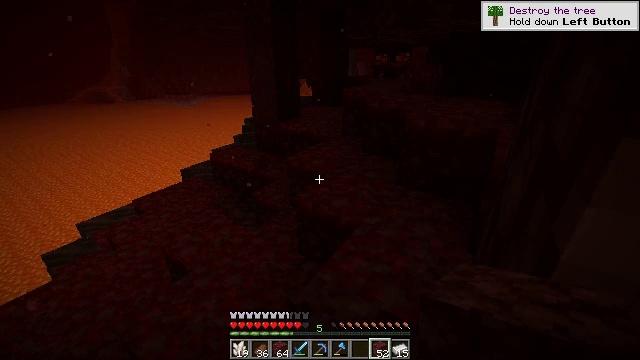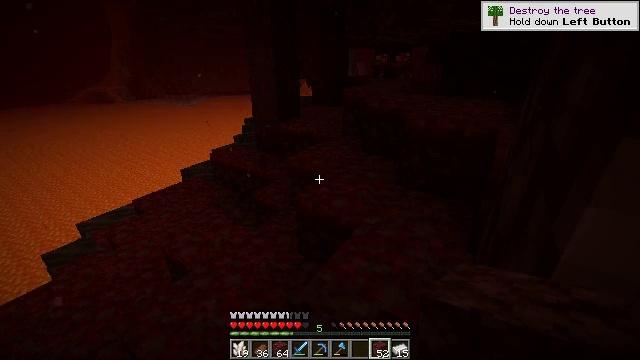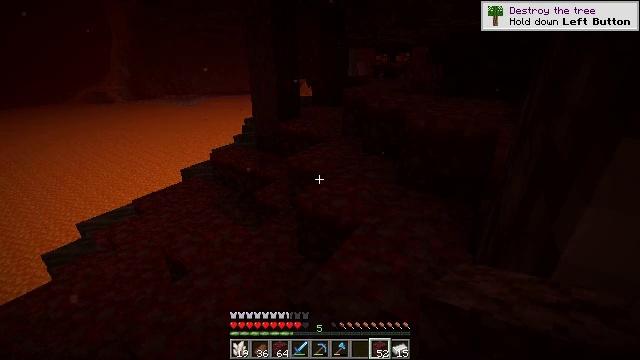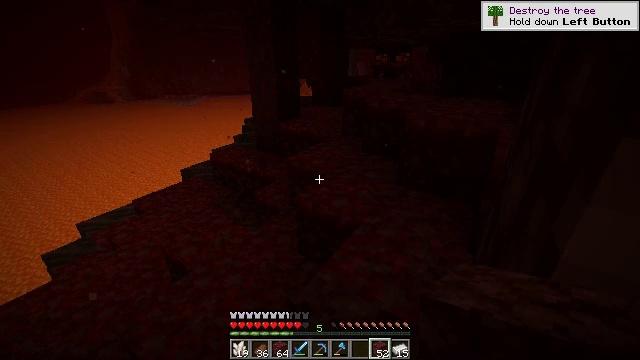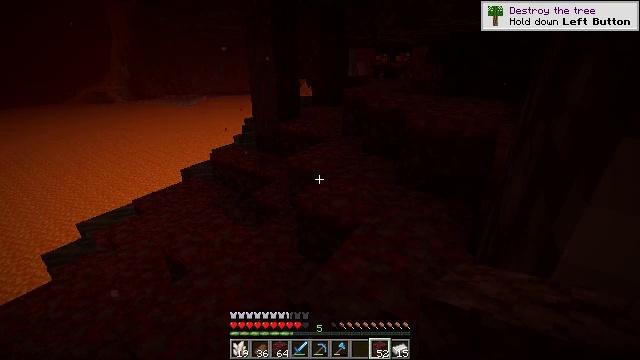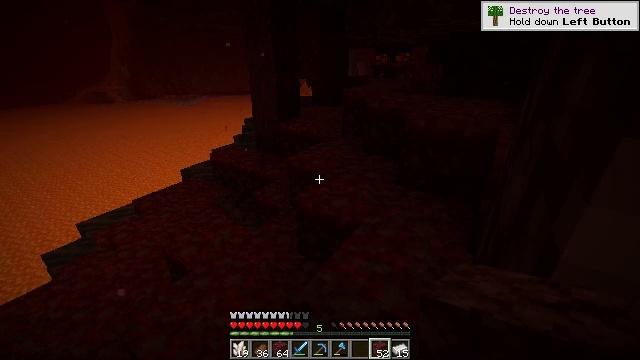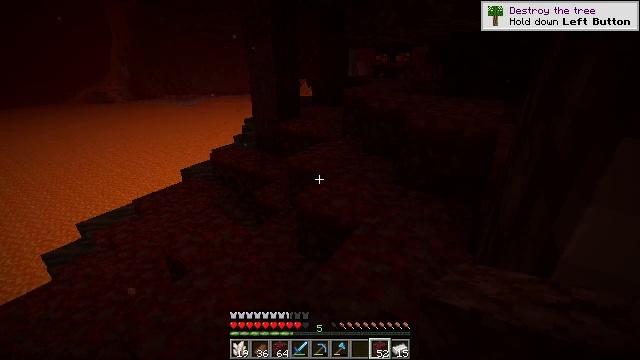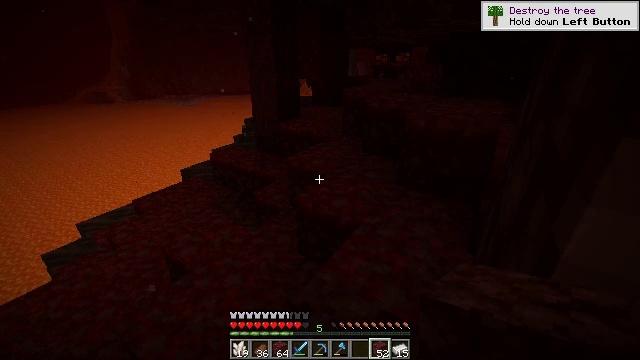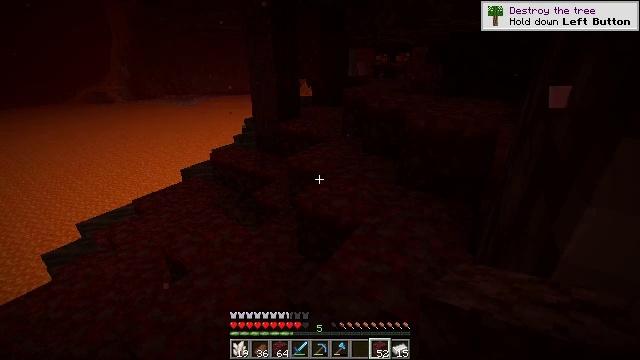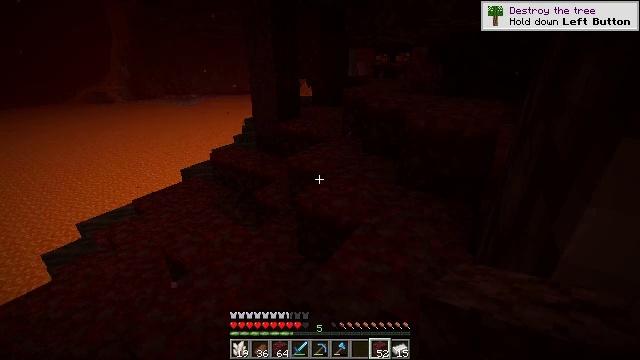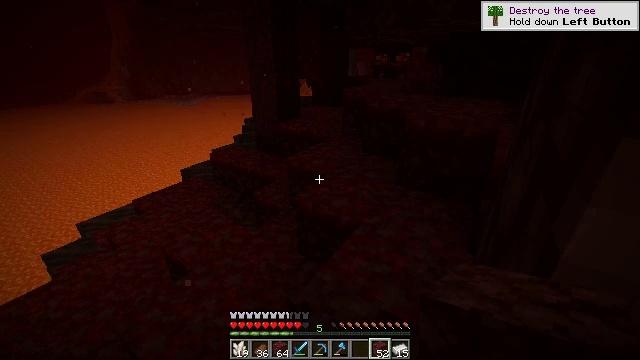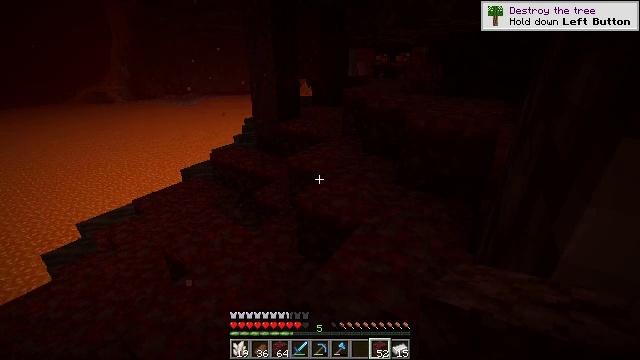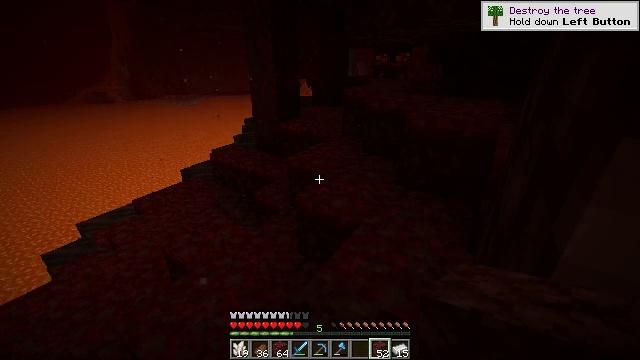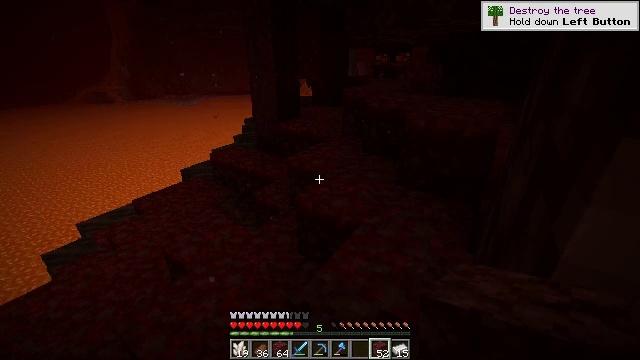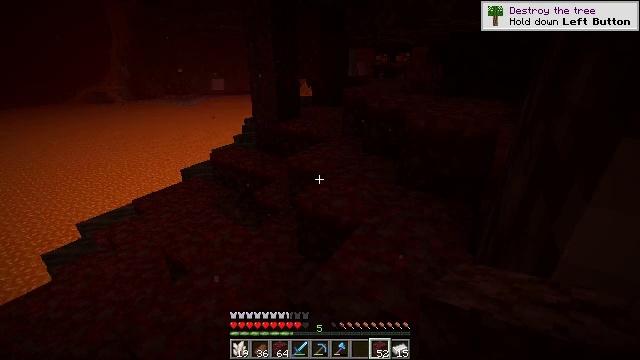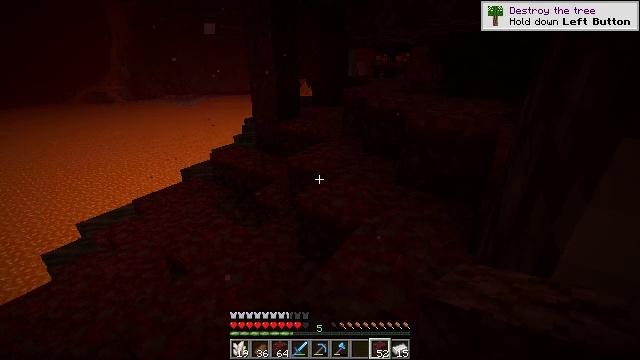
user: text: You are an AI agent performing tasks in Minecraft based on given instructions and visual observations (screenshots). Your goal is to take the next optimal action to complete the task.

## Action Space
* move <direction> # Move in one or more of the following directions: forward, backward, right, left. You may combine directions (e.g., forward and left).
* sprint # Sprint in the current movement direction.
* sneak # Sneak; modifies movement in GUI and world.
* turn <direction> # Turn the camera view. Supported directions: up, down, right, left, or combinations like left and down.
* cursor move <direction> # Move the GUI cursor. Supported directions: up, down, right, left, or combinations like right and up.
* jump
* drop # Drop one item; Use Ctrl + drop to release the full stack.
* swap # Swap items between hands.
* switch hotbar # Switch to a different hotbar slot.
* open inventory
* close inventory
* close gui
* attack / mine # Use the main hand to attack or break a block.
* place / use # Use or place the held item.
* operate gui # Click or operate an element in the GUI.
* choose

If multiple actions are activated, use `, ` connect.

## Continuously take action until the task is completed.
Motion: motion action
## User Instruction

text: Gather the nether wart block from a crimson forest.
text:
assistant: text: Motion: no_op
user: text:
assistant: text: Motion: no_op
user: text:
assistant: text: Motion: no_op
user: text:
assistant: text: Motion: no_op
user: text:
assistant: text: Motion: no_op
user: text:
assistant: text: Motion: no_op
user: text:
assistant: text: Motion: no_op
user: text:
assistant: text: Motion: no_op
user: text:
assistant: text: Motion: no_op
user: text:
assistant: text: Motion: no_op
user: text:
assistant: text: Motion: no_op
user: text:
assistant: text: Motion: no_op
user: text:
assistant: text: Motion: no_op
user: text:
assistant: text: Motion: no_op
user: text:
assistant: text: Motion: no_op
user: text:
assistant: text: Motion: no_op
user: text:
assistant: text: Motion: no_op
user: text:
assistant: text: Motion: no_op
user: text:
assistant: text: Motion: no_op
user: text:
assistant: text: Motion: no_op
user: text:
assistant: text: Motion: no_op
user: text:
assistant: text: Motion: move forward, turn left
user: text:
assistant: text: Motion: move forward
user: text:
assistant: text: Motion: move forward
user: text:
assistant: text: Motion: move forward
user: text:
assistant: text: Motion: move forward, turn up
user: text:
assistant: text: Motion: move forward, turn right and up
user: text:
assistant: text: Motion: move forward, sprint, turn right and up
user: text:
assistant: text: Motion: move forward, sprint, turn right and up
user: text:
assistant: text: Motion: move forward, sprint, turn right and up